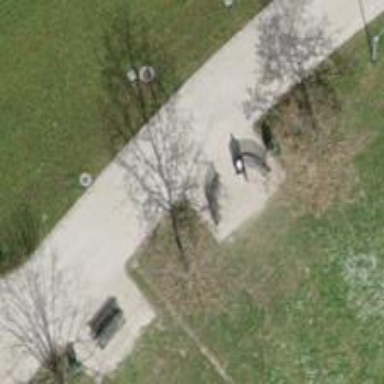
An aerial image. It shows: Bench.